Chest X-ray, PA view. Patient: 59 years old, sex F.
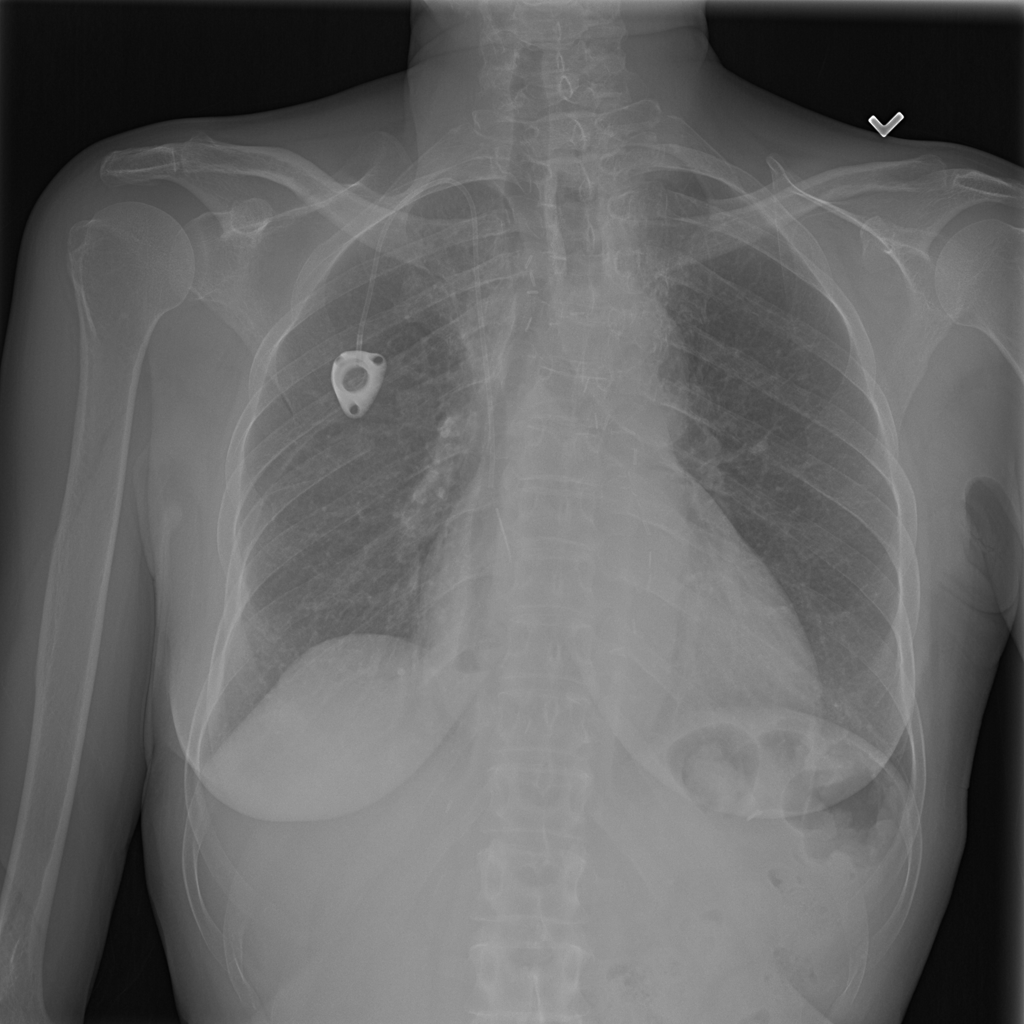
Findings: Pleural_Thickening